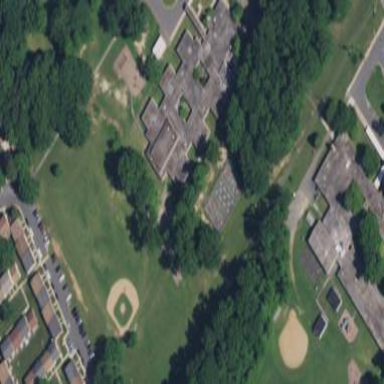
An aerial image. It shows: School building.